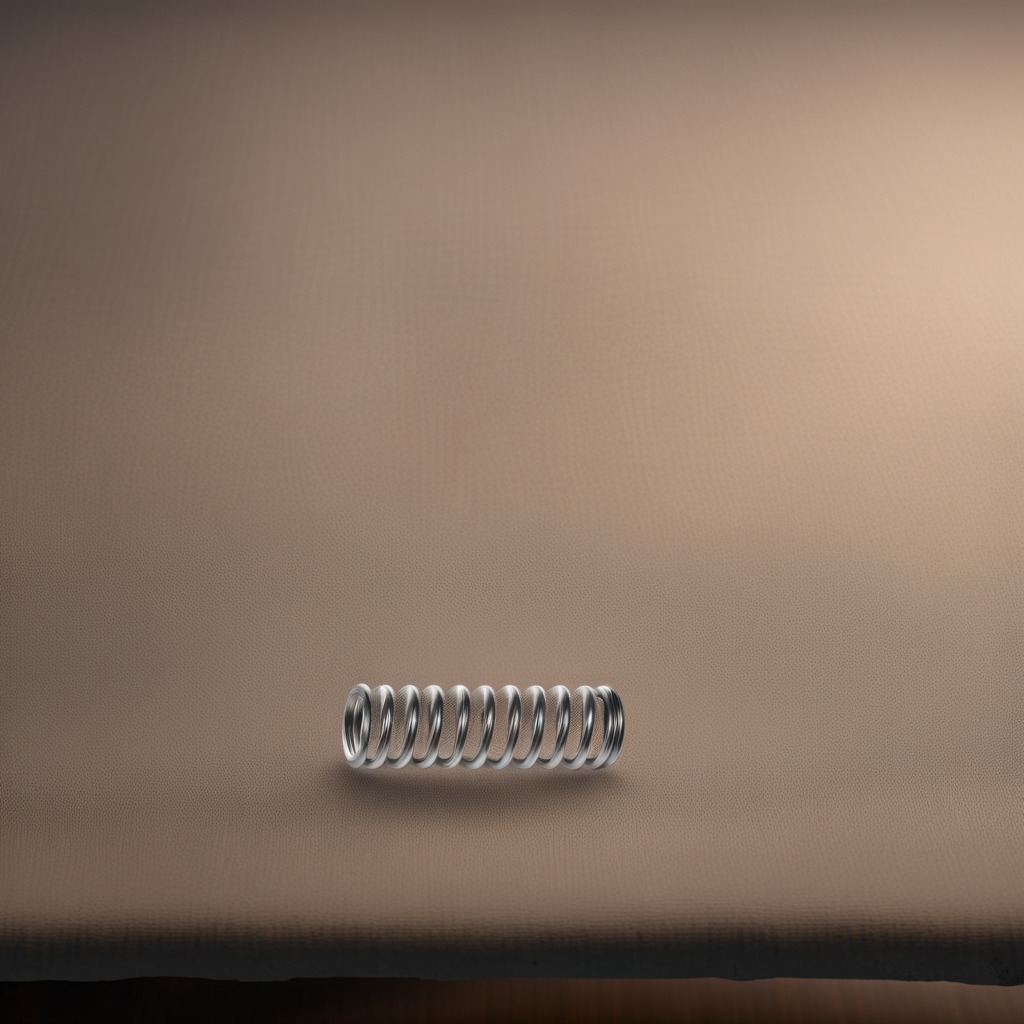
A coiled metal spring lying on a wooden table.